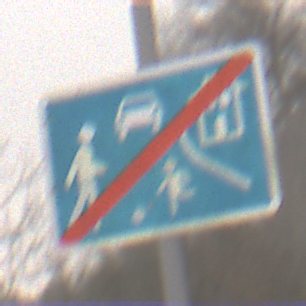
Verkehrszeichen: EndeVerkehrsberuhigterBereich
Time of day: Midday
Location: Outdoor (Nature)
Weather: Overcast
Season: Winter
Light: Natural